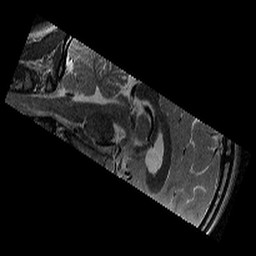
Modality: T2w
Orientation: sagittal
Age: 13
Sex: female
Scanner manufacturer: siemens
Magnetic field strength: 3 T
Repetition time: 9.23 s
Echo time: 0.067 s